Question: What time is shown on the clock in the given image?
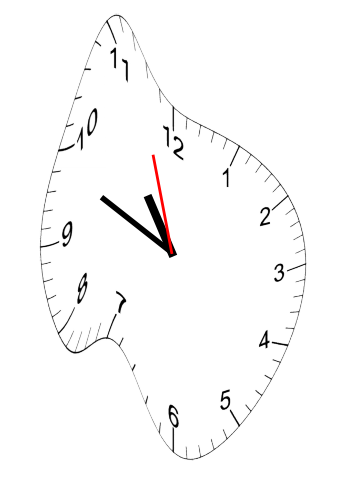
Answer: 10:48:57